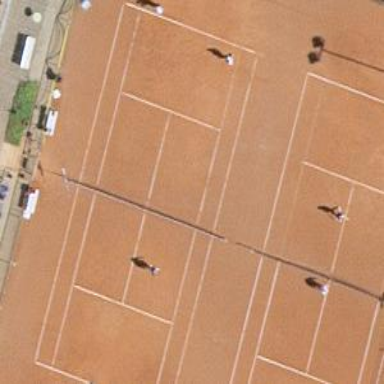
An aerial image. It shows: Tennis court on pitch.